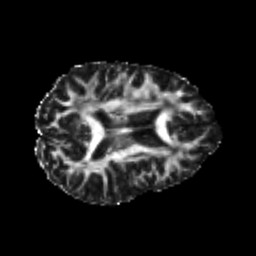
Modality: FA
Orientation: axial
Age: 20
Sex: female
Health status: healthy
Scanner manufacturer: philips
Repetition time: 7.476 s
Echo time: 0.08753 s